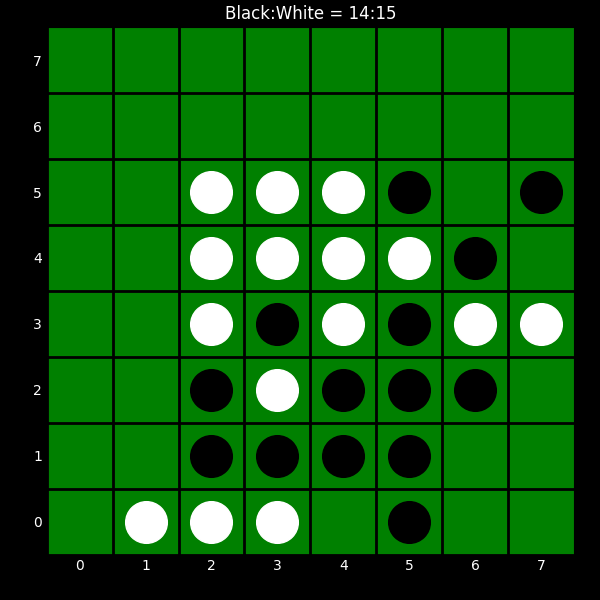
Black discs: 14
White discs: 15